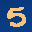
Label: 5